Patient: sex M, age 48
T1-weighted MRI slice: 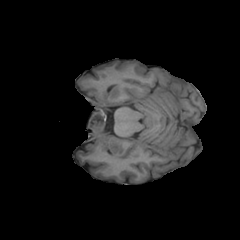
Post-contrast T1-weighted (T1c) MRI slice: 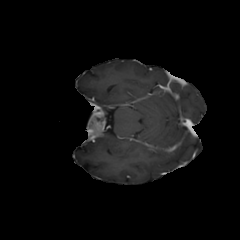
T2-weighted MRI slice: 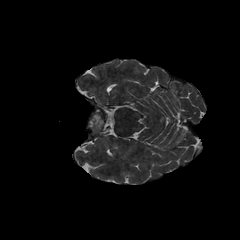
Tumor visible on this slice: no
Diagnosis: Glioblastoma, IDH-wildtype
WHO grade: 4